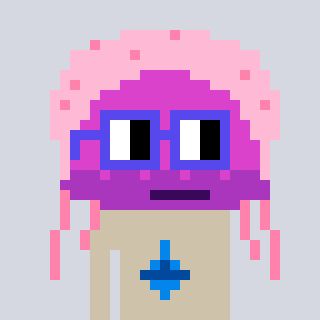
a pixel art character with square blue glasses, a jellyfish-shaped head and a bege-colored body on a cool background